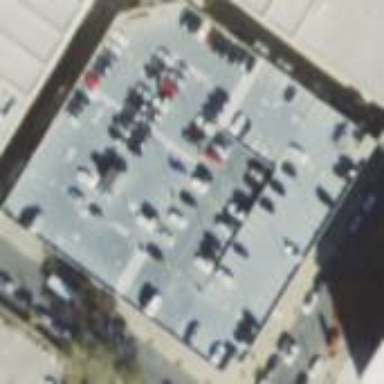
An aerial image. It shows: Multi-storey parking building.